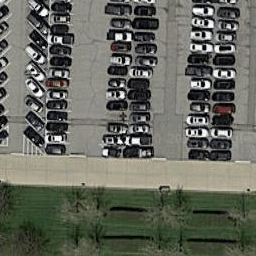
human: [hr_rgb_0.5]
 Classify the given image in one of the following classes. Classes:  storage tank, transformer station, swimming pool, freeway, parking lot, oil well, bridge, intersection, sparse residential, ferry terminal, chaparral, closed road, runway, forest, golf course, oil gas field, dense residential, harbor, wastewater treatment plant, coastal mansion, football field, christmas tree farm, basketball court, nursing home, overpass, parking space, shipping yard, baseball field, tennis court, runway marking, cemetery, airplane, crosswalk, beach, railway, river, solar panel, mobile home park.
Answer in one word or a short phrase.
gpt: parking lot